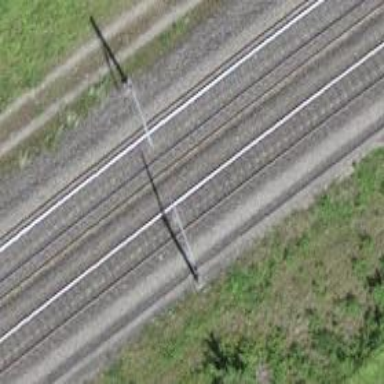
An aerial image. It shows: Single railway track with electrification through contact line.